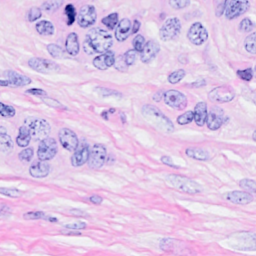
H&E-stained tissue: Breast